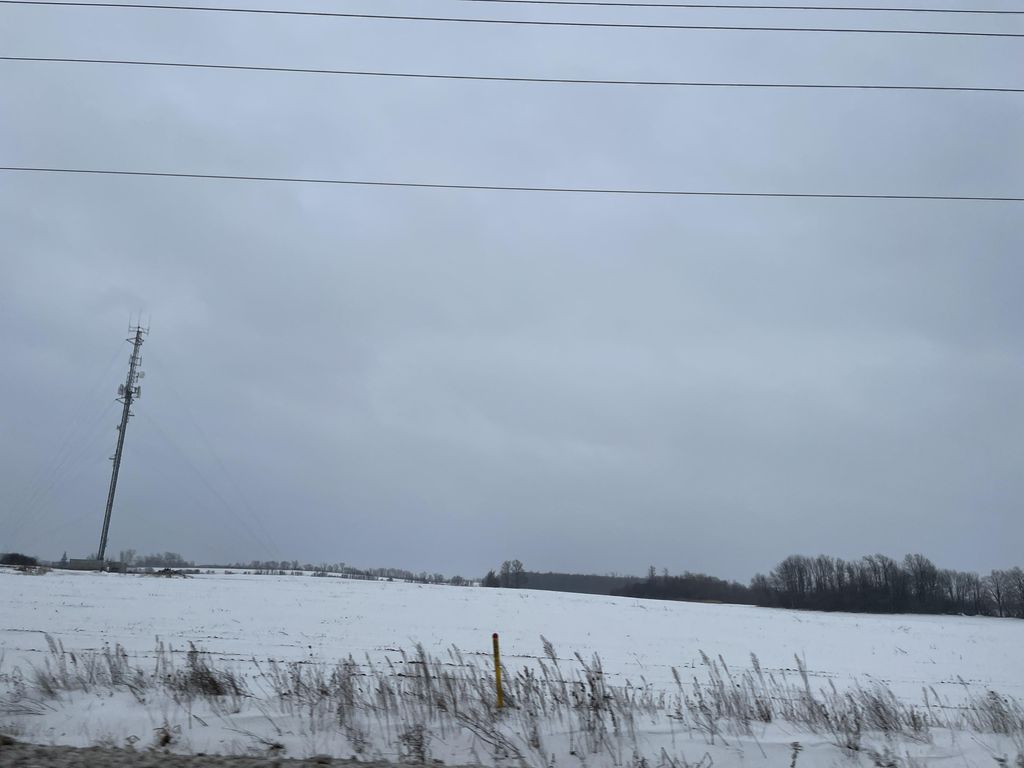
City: kitchener-waterloo